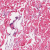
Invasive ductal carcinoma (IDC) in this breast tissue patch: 0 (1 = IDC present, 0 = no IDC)